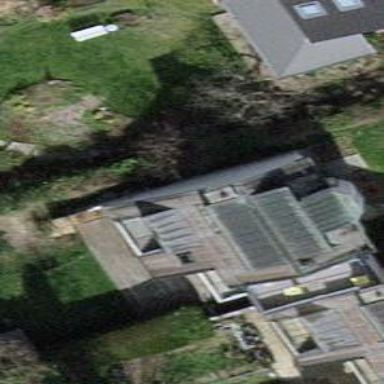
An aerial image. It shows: Terrace building.